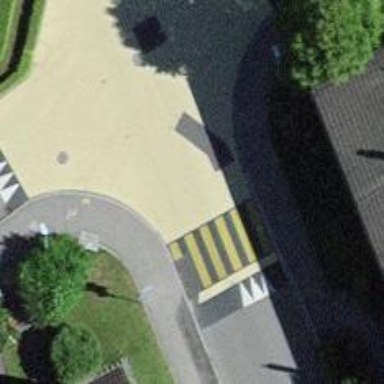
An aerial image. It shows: Zebra crossing on the road.